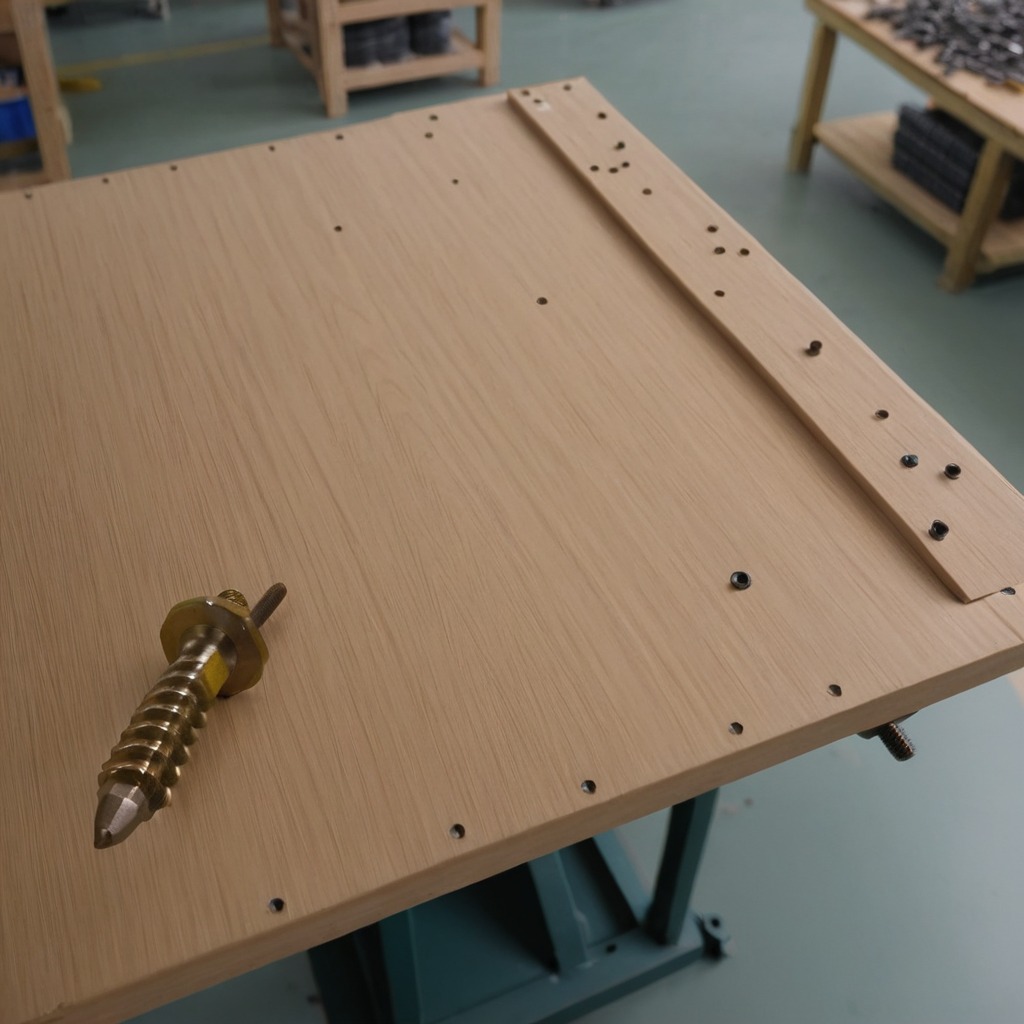
A metal screw is lying on the workbench inside a coastal fishing gear workshop.